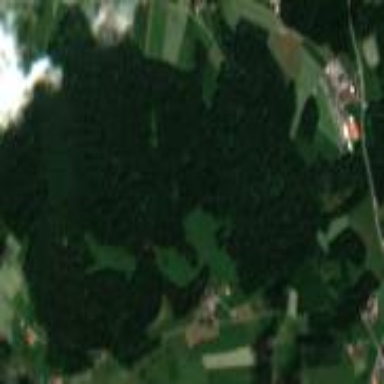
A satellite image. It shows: Forest area.